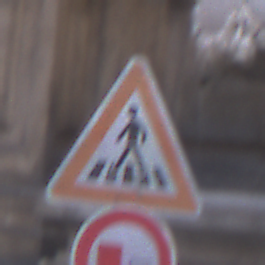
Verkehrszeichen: FussgaengerueberwegRechts
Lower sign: UeberholverbotKraftfahrzeuge
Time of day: SunriseSunset
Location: Outdoor (Urban)
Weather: PartlyCloudy
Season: NotSpecified
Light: Natural